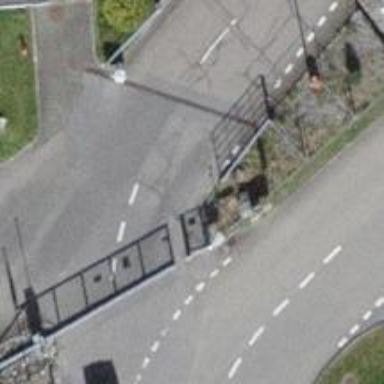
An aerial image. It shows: Gate.